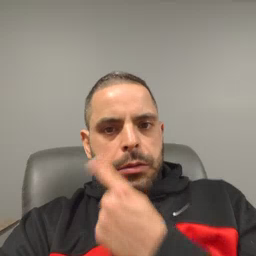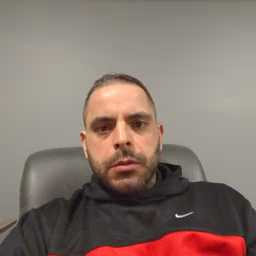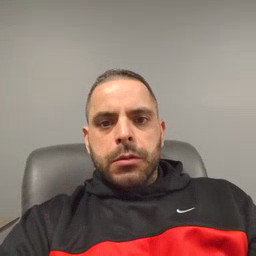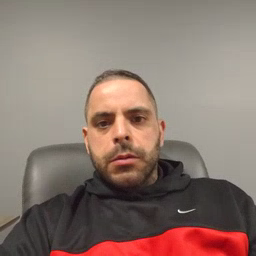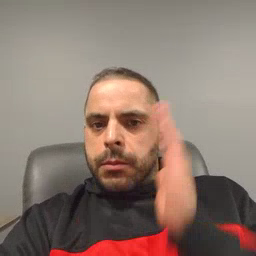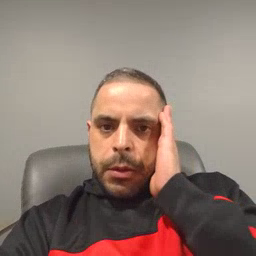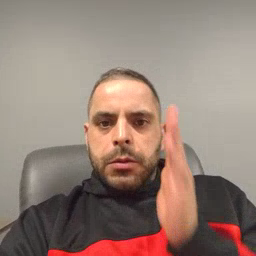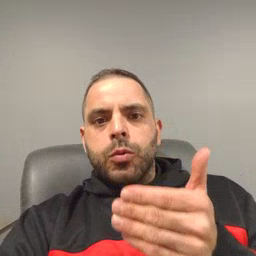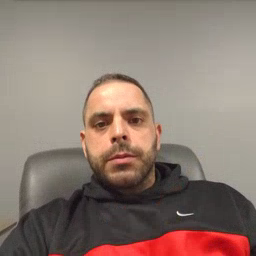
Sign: bedroom